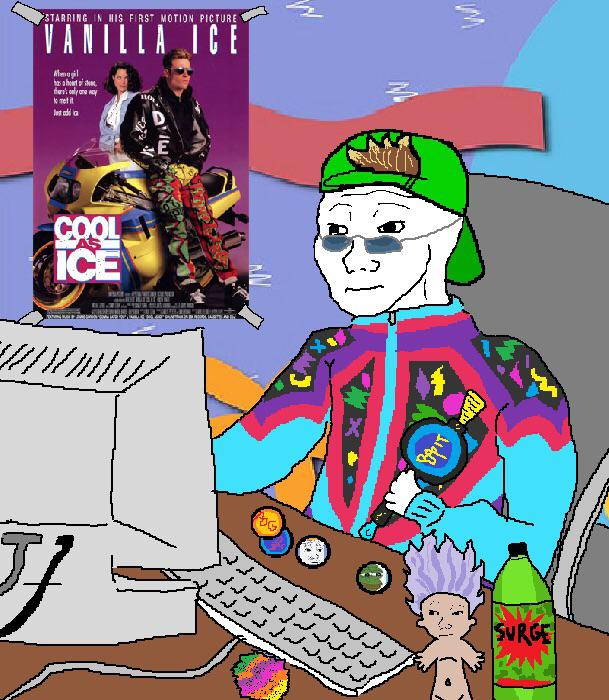
Label: 5_Wojak_with_Background